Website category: university
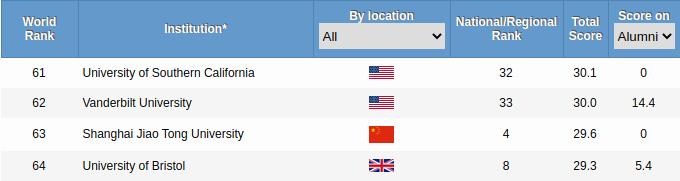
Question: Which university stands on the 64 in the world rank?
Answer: University of Bristol

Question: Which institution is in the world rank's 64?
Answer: University of Bristol

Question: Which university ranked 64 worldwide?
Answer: University of Bristol

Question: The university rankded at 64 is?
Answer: University of Bristol

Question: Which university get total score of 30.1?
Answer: University of Southern California

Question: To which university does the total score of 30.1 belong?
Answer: University of Southern California

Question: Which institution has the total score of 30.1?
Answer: University of Southern California

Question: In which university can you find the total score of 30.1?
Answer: University of Southern California

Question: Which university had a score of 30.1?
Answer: University of Southern California

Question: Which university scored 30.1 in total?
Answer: University of Southern California

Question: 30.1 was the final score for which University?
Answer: University of Southern California

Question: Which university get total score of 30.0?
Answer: Vanderbilt University

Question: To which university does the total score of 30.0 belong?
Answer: Vanderbilt University

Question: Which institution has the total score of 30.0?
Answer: Vanderbilt University

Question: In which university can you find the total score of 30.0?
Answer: Vanderbilt University

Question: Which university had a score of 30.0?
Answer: Vanderbilt University

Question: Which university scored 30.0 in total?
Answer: Vanderbilt University

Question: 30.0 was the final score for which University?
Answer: Vanderbilt University

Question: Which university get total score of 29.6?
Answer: Shanghai Jiao Tong University

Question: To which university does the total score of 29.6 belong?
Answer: Shanghai Jiao Tong University

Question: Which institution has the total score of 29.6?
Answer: Shanghai Jiao Tong University

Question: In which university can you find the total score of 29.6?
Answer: Shanghai Jiao Tong University

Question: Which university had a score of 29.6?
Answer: Shanghai Jiao Tong University

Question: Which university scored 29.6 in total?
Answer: Shanghai Jiao Tong University

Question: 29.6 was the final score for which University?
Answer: Shanghai Jiao Tong University

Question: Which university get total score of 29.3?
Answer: University of Bristol

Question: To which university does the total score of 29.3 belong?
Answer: University of Bristol

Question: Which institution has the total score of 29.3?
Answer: University of Bristol

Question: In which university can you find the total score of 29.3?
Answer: University of Bristol

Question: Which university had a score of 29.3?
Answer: University of Bristol

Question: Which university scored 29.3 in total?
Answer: University of Bristol

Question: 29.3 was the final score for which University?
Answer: University of Bristol

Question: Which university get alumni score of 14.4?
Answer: Vanderbilt University

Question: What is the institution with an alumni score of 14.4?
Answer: Vanderbilt University

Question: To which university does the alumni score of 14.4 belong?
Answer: Vanderbilt University

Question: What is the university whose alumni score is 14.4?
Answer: Vanderbilt University

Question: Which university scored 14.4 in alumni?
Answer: Vanderbilt University

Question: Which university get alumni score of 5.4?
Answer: University of Bristol

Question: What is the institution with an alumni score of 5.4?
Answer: University of Bristol

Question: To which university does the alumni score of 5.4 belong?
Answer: University of Bristol

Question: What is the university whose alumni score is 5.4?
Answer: University of Bristol

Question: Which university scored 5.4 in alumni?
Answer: University of Bristol